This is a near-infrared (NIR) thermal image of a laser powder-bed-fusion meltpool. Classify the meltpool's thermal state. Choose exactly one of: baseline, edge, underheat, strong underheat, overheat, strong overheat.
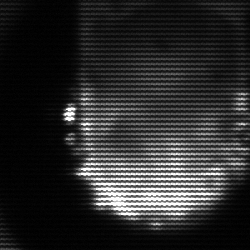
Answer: baseline